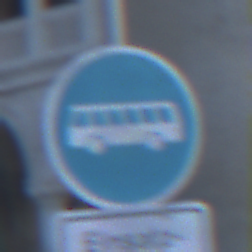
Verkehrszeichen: Busssonderstreifen
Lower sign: BesondereFahrzeugeUndTransportgueter3
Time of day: Dawn
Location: Outdoor (Urban)
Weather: Clear
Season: NotSpecified
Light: Natural